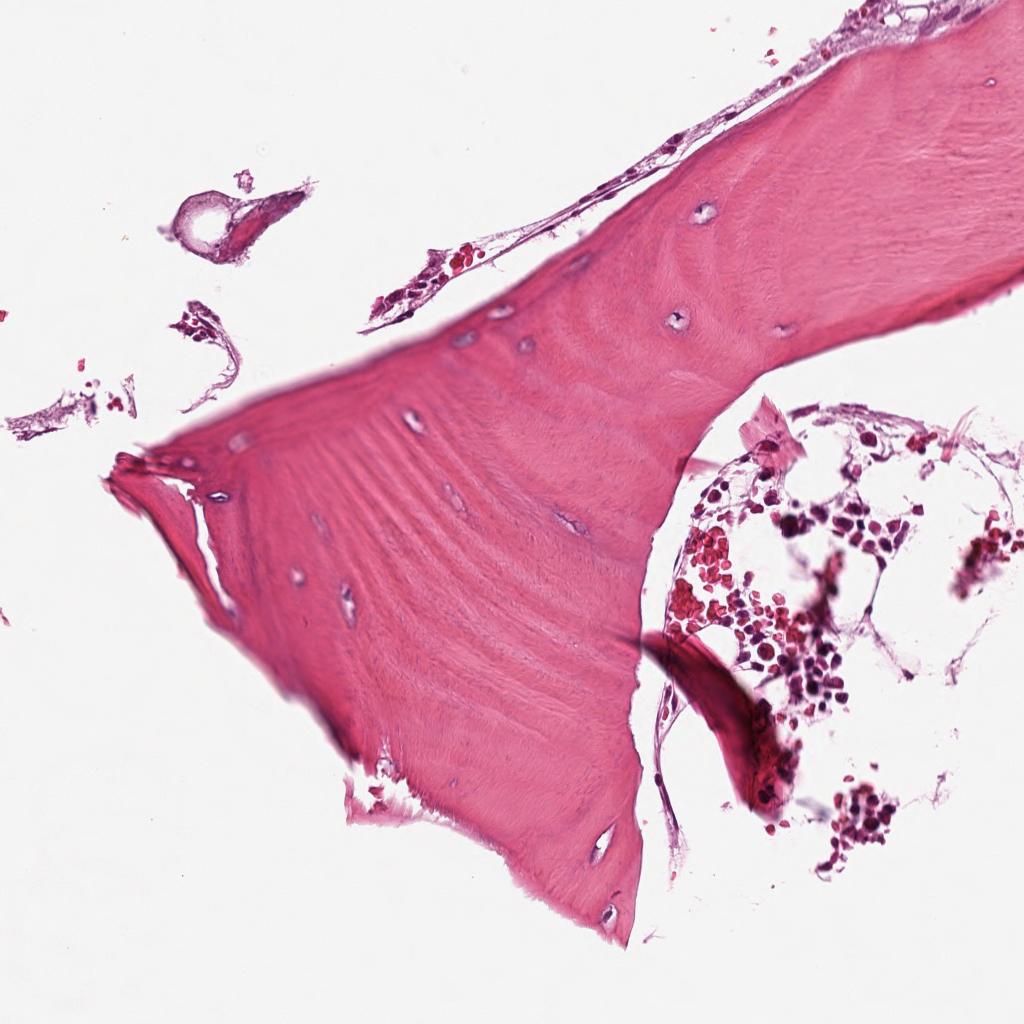
Label: Non-Tumor